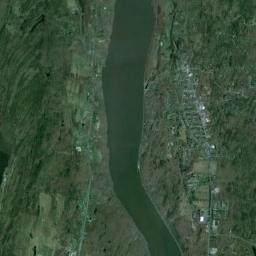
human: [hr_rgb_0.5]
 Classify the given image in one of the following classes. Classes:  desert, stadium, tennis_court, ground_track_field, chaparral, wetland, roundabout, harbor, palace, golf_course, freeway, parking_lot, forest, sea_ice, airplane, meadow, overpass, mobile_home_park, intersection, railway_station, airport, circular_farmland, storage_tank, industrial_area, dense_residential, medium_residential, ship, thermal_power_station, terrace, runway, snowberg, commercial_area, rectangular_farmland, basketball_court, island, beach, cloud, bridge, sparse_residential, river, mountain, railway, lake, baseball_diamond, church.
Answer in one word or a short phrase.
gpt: river